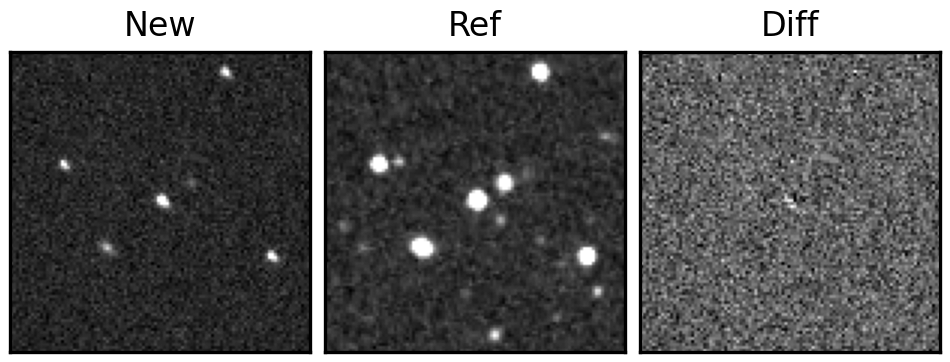
Label: bogus